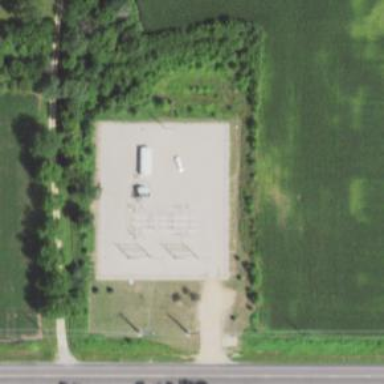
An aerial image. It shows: Outdoor distribution power substation.